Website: crate-barrel
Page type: billing-address
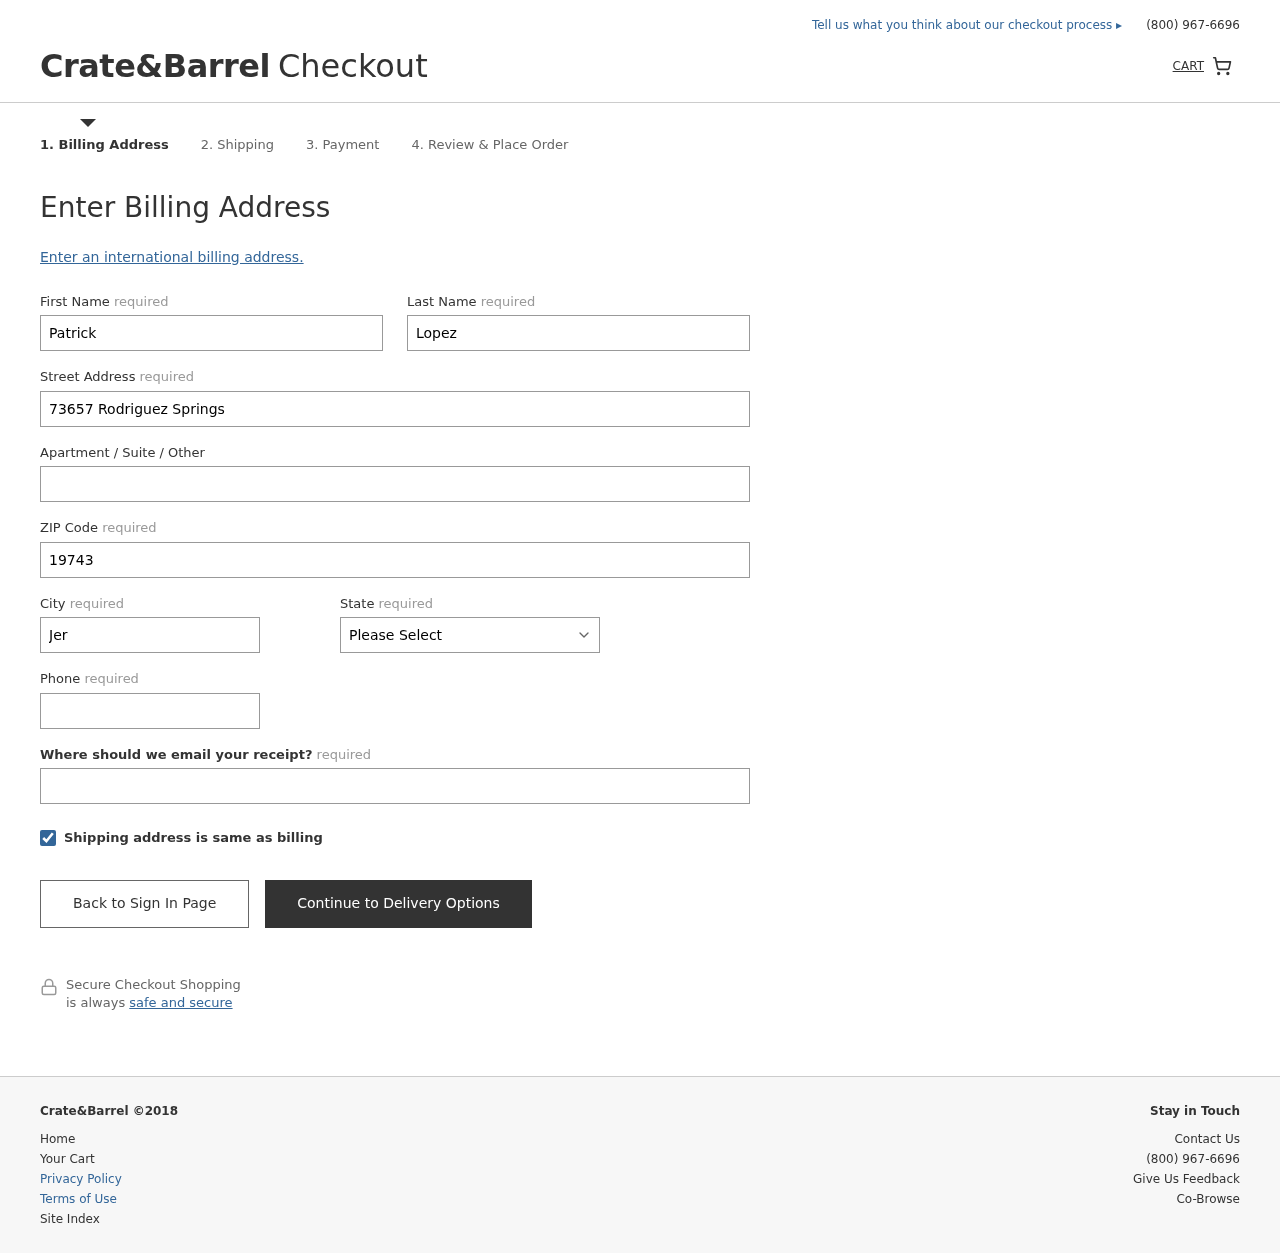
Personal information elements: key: PII_STATE
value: Maine
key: PII_FIRSTNAME
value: Patrick
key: PII_LASTNAME
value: Lopez
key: PII_STREET
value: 73657 Rodriguez Springs
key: PII_POSTCODE
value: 19743
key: PII_CITY
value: Jerryfort
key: PII_PHONE
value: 2054621640
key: PII_EMAIL
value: patricklopez@hotmail.com